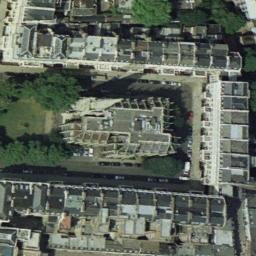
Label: church